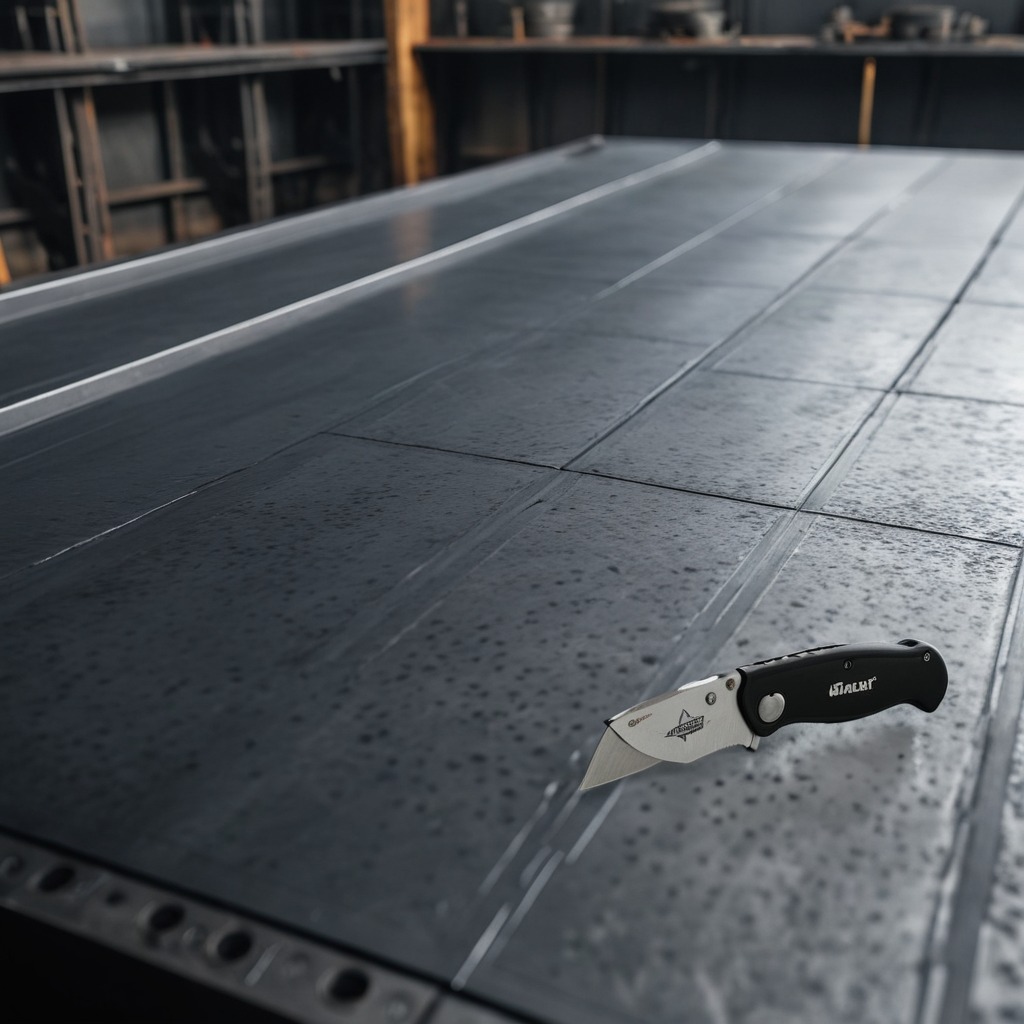
A utility knife is lying on a cold steel table in a mining workshop.